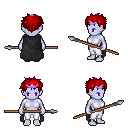
a pixel art fantasy rpg character, female body template, dark elf, purple skin, black cape, white pants, red bedhead hairstyle, purple tiara, spear, four views (front, back, left, right), 2x2 character sprite sheet, small pixel art, hard edges, no anti-aliasing